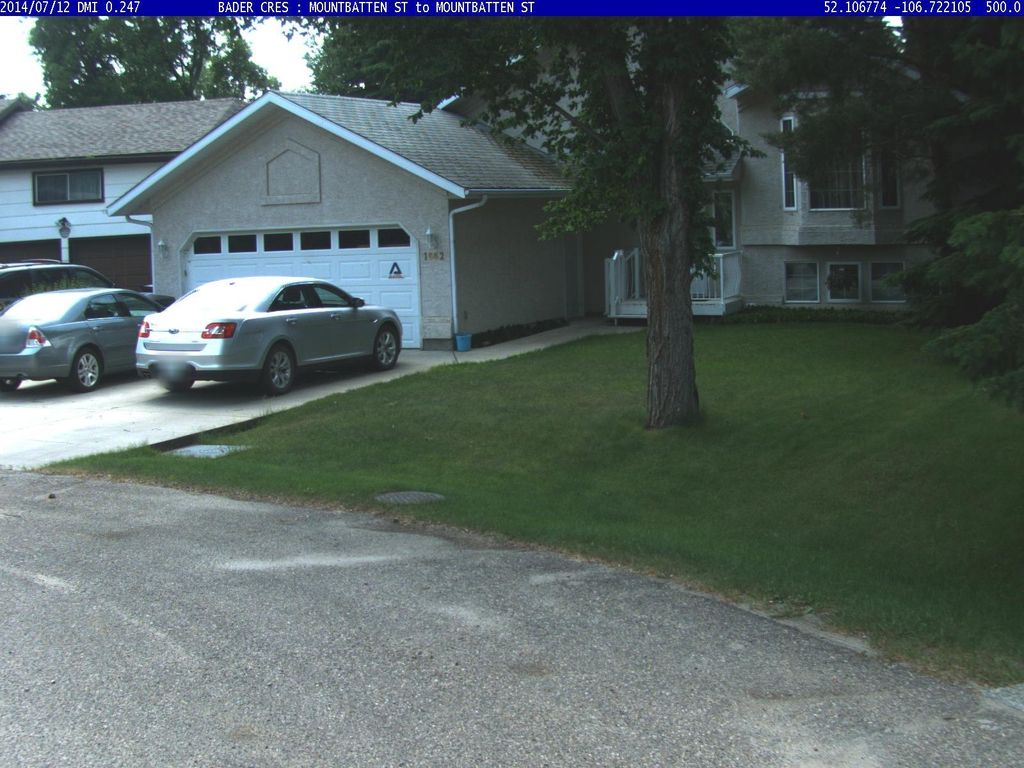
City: saskatoon